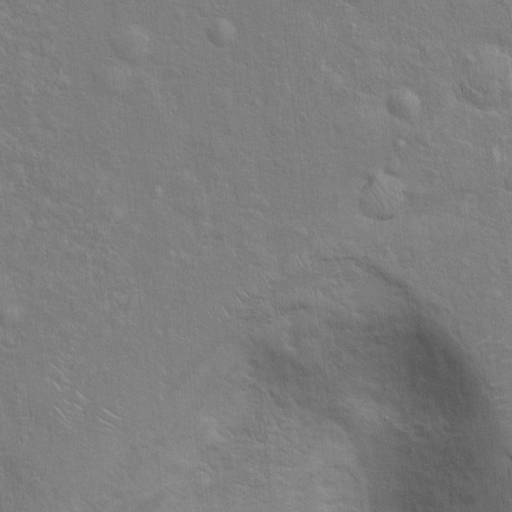
Classes present: Background, Cone